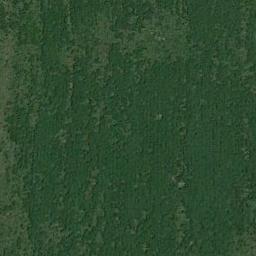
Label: meadow